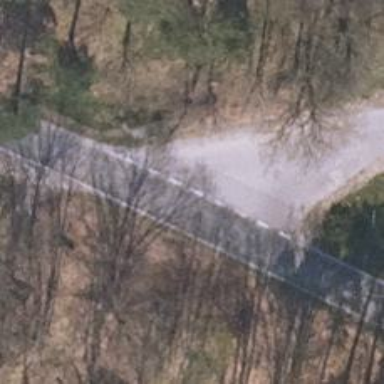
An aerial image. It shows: Emergency access point on the road.